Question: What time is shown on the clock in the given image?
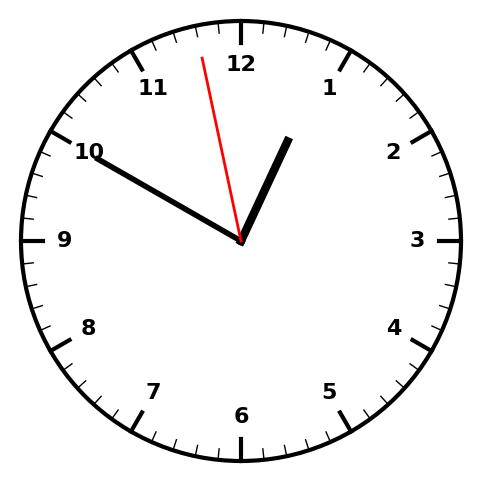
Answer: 12:49:58